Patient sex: F
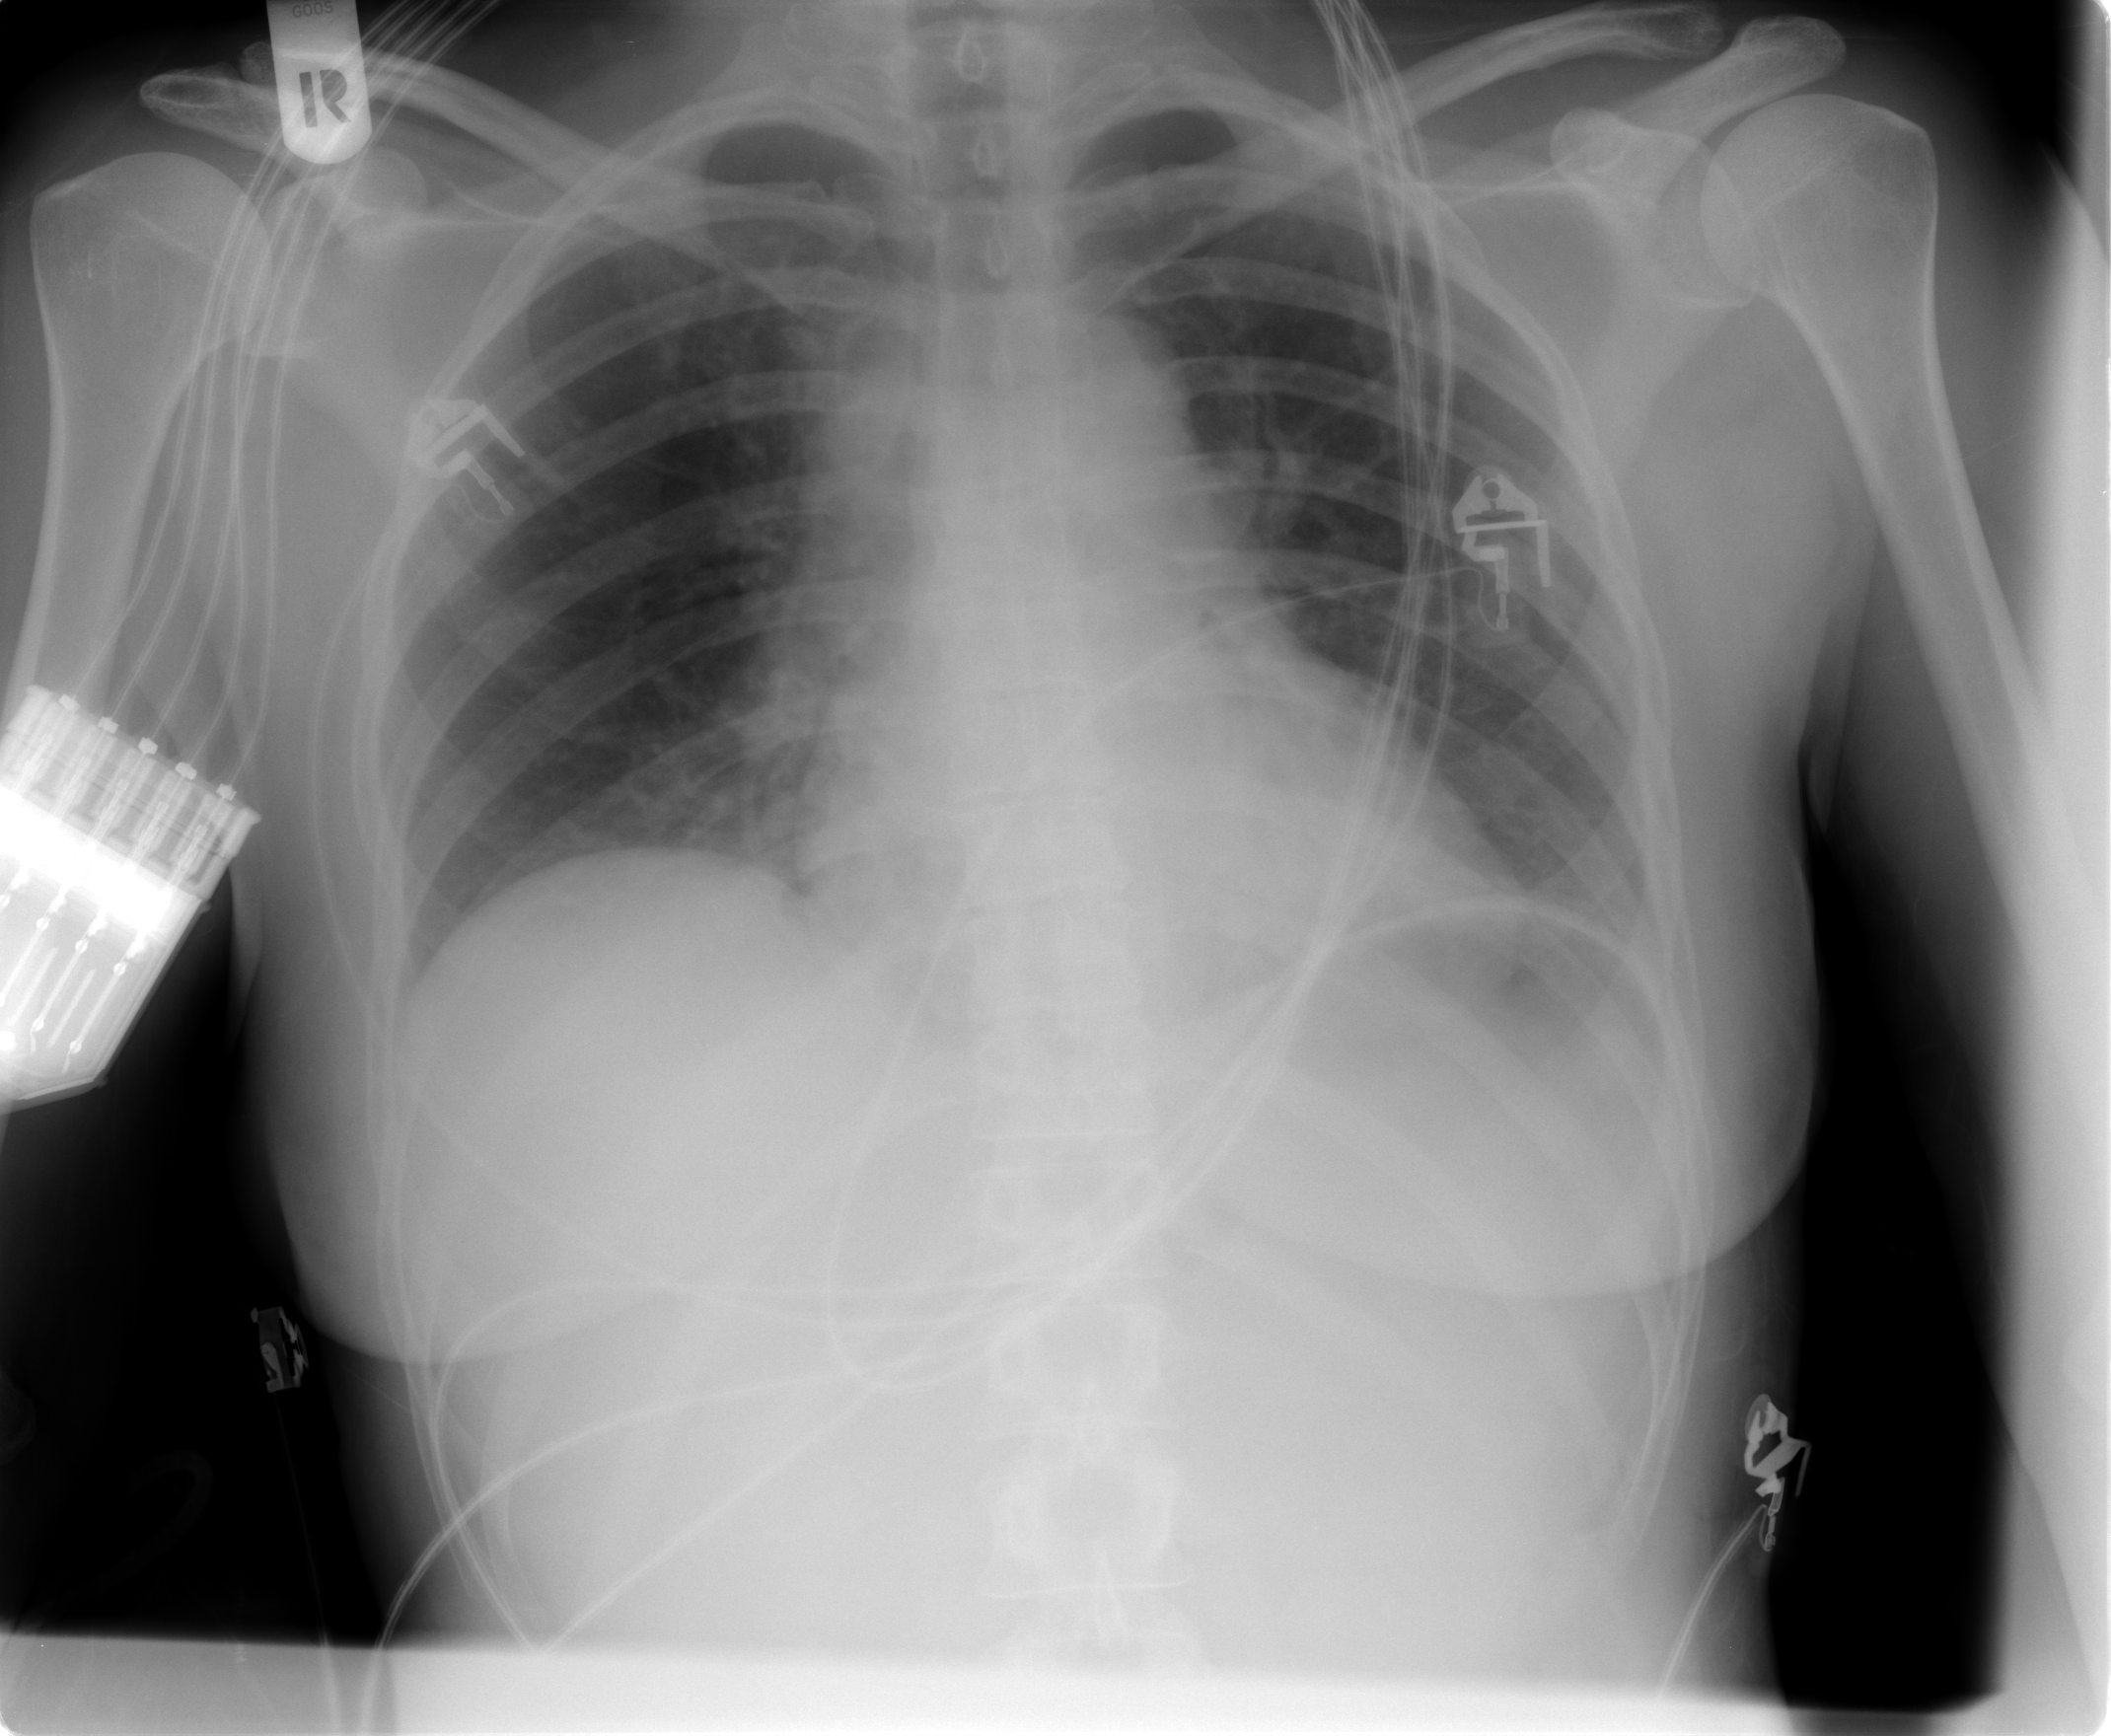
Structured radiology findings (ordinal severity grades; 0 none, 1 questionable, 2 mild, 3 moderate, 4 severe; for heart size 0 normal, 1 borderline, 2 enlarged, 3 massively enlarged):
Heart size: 0
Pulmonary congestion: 1
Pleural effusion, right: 0
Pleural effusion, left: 0
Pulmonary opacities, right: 1
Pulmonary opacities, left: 0
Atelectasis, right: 0
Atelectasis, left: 1